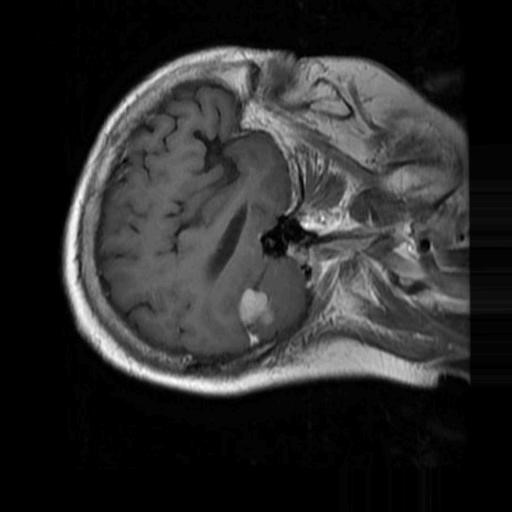
Label: brain_menin